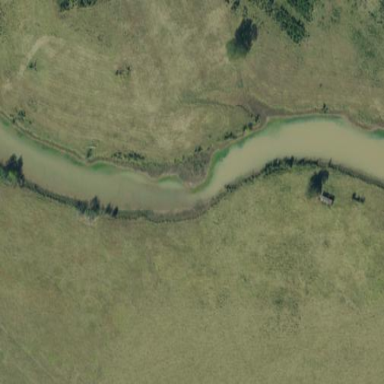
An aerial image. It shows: Wetland area with water.